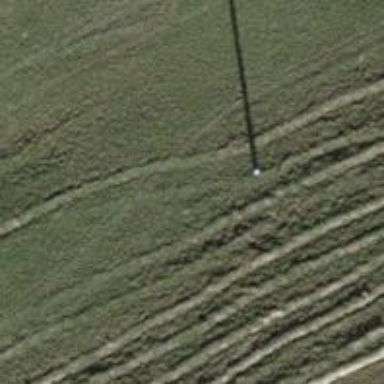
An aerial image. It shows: Power pole.